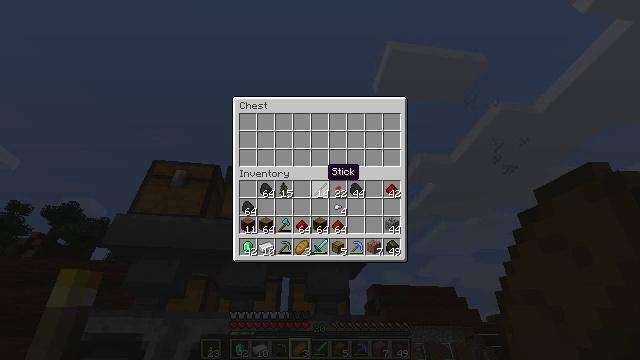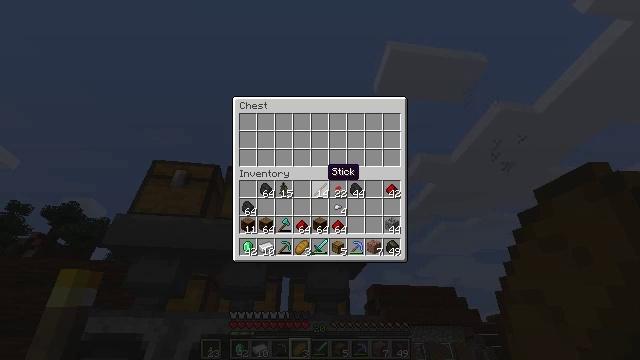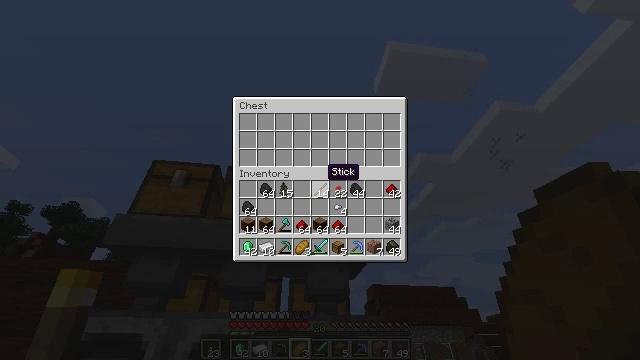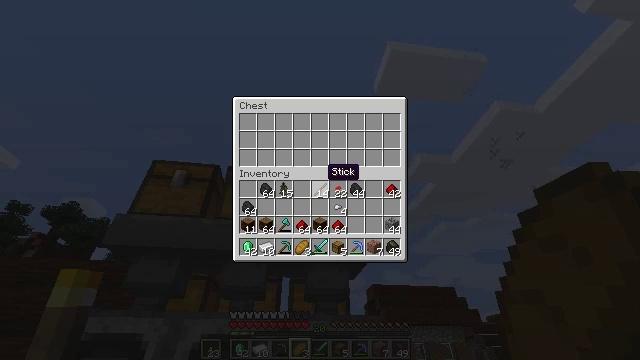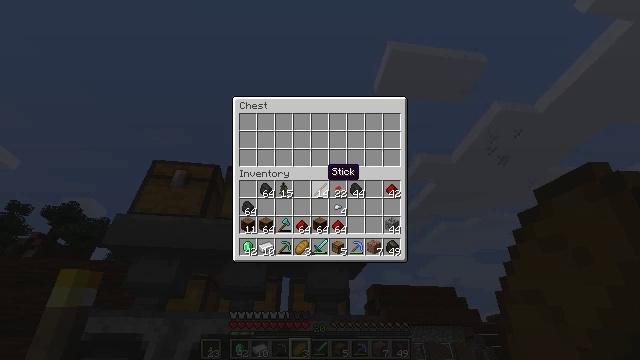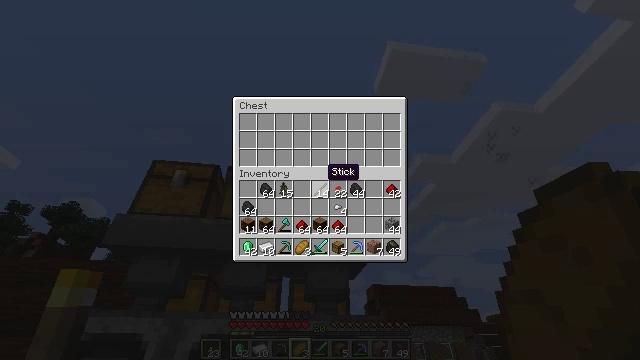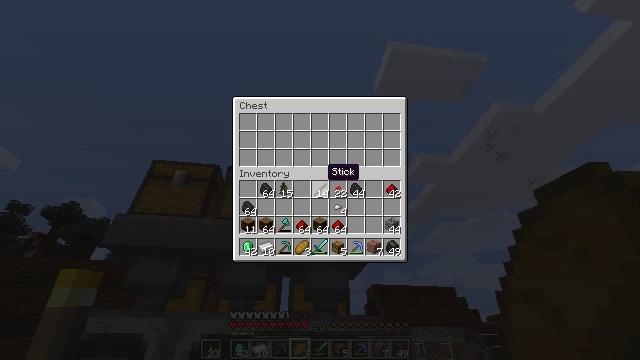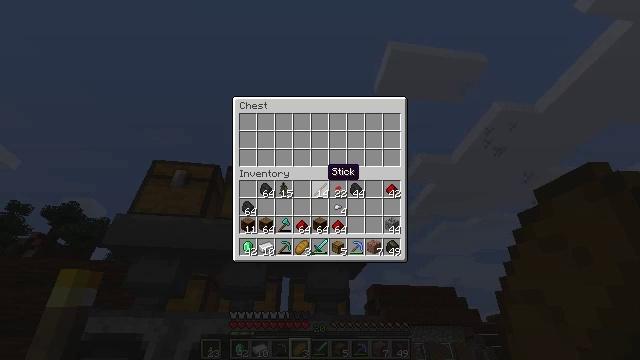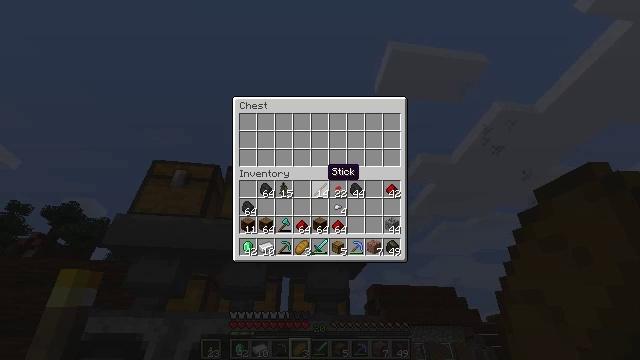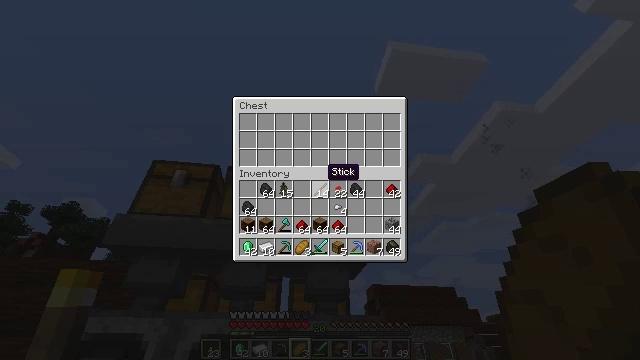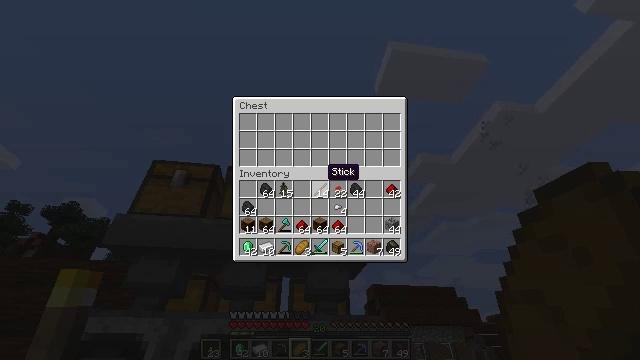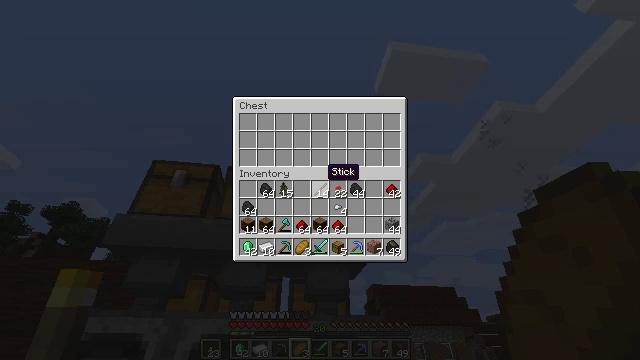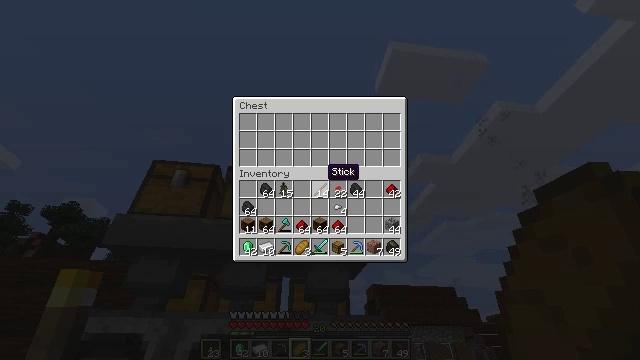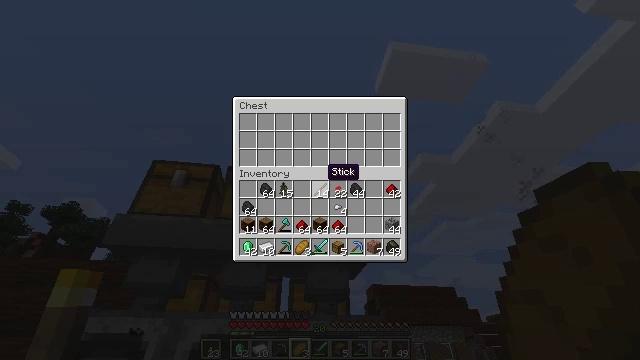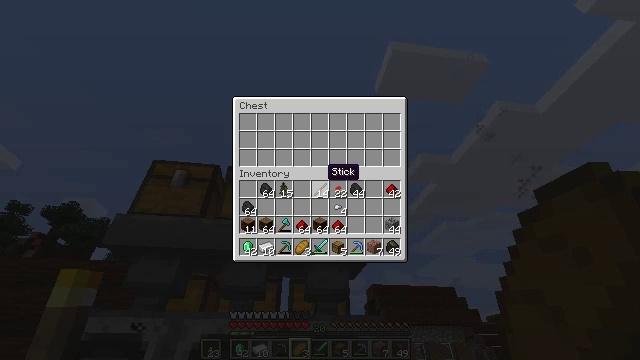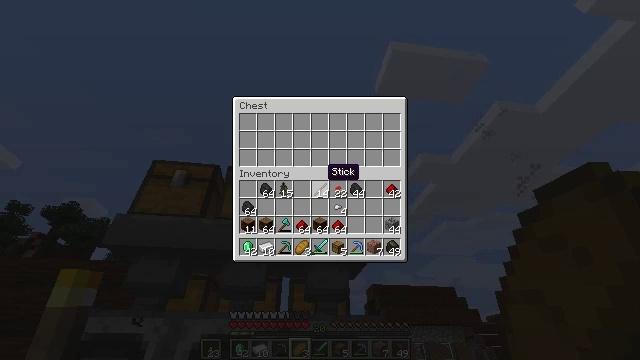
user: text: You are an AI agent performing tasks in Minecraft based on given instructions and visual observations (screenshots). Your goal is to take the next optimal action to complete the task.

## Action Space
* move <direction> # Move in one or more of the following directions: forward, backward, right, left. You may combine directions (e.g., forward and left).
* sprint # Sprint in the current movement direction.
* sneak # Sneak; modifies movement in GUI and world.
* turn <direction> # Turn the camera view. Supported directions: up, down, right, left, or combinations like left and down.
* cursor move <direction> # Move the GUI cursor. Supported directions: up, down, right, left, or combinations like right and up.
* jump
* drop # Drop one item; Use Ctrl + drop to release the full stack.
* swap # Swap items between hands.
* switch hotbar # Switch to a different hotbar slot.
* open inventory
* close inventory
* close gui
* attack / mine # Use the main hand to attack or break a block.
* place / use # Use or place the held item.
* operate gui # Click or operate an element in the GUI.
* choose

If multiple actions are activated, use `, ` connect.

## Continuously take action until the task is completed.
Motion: motion action
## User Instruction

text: Craft an emerald using the crafting table.
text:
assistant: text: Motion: no_op
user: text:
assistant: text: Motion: no_op
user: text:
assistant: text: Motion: no_op
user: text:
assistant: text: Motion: no_op
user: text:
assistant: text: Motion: no_op
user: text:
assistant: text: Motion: no_op
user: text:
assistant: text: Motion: no_op
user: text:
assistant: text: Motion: no_op
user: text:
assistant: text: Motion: no_op
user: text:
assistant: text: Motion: no_op
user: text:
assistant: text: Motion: no_op
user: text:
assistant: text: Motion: no_op
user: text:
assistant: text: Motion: no_op
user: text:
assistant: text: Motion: no_op
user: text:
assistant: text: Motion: no_op
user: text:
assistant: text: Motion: no_op
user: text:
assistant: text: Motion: no_op
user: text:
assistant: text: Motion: no_op
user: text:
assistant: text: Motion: no_op
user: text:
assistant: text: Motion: no_op
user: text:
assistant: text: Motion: no_op
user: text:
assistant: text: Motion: no_op
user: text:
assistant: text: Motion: no_op
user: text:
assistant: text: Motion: no_op
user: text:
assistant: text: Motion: no_op
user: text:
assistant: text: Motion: no_op
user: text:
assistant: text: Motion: no_op
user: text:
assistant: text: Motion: no_op
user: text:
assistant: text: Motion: no_op
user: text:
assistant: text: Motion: no_op